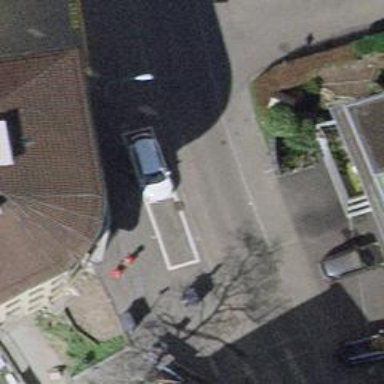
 featuring sidewalks on both sides and opposite cycleway."